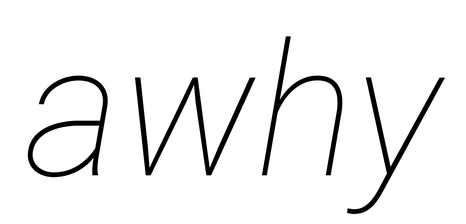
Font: Roboto-Italic_Thin_Italic